Field crop: maize
Growth stage: 2
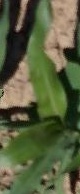
Species: maize